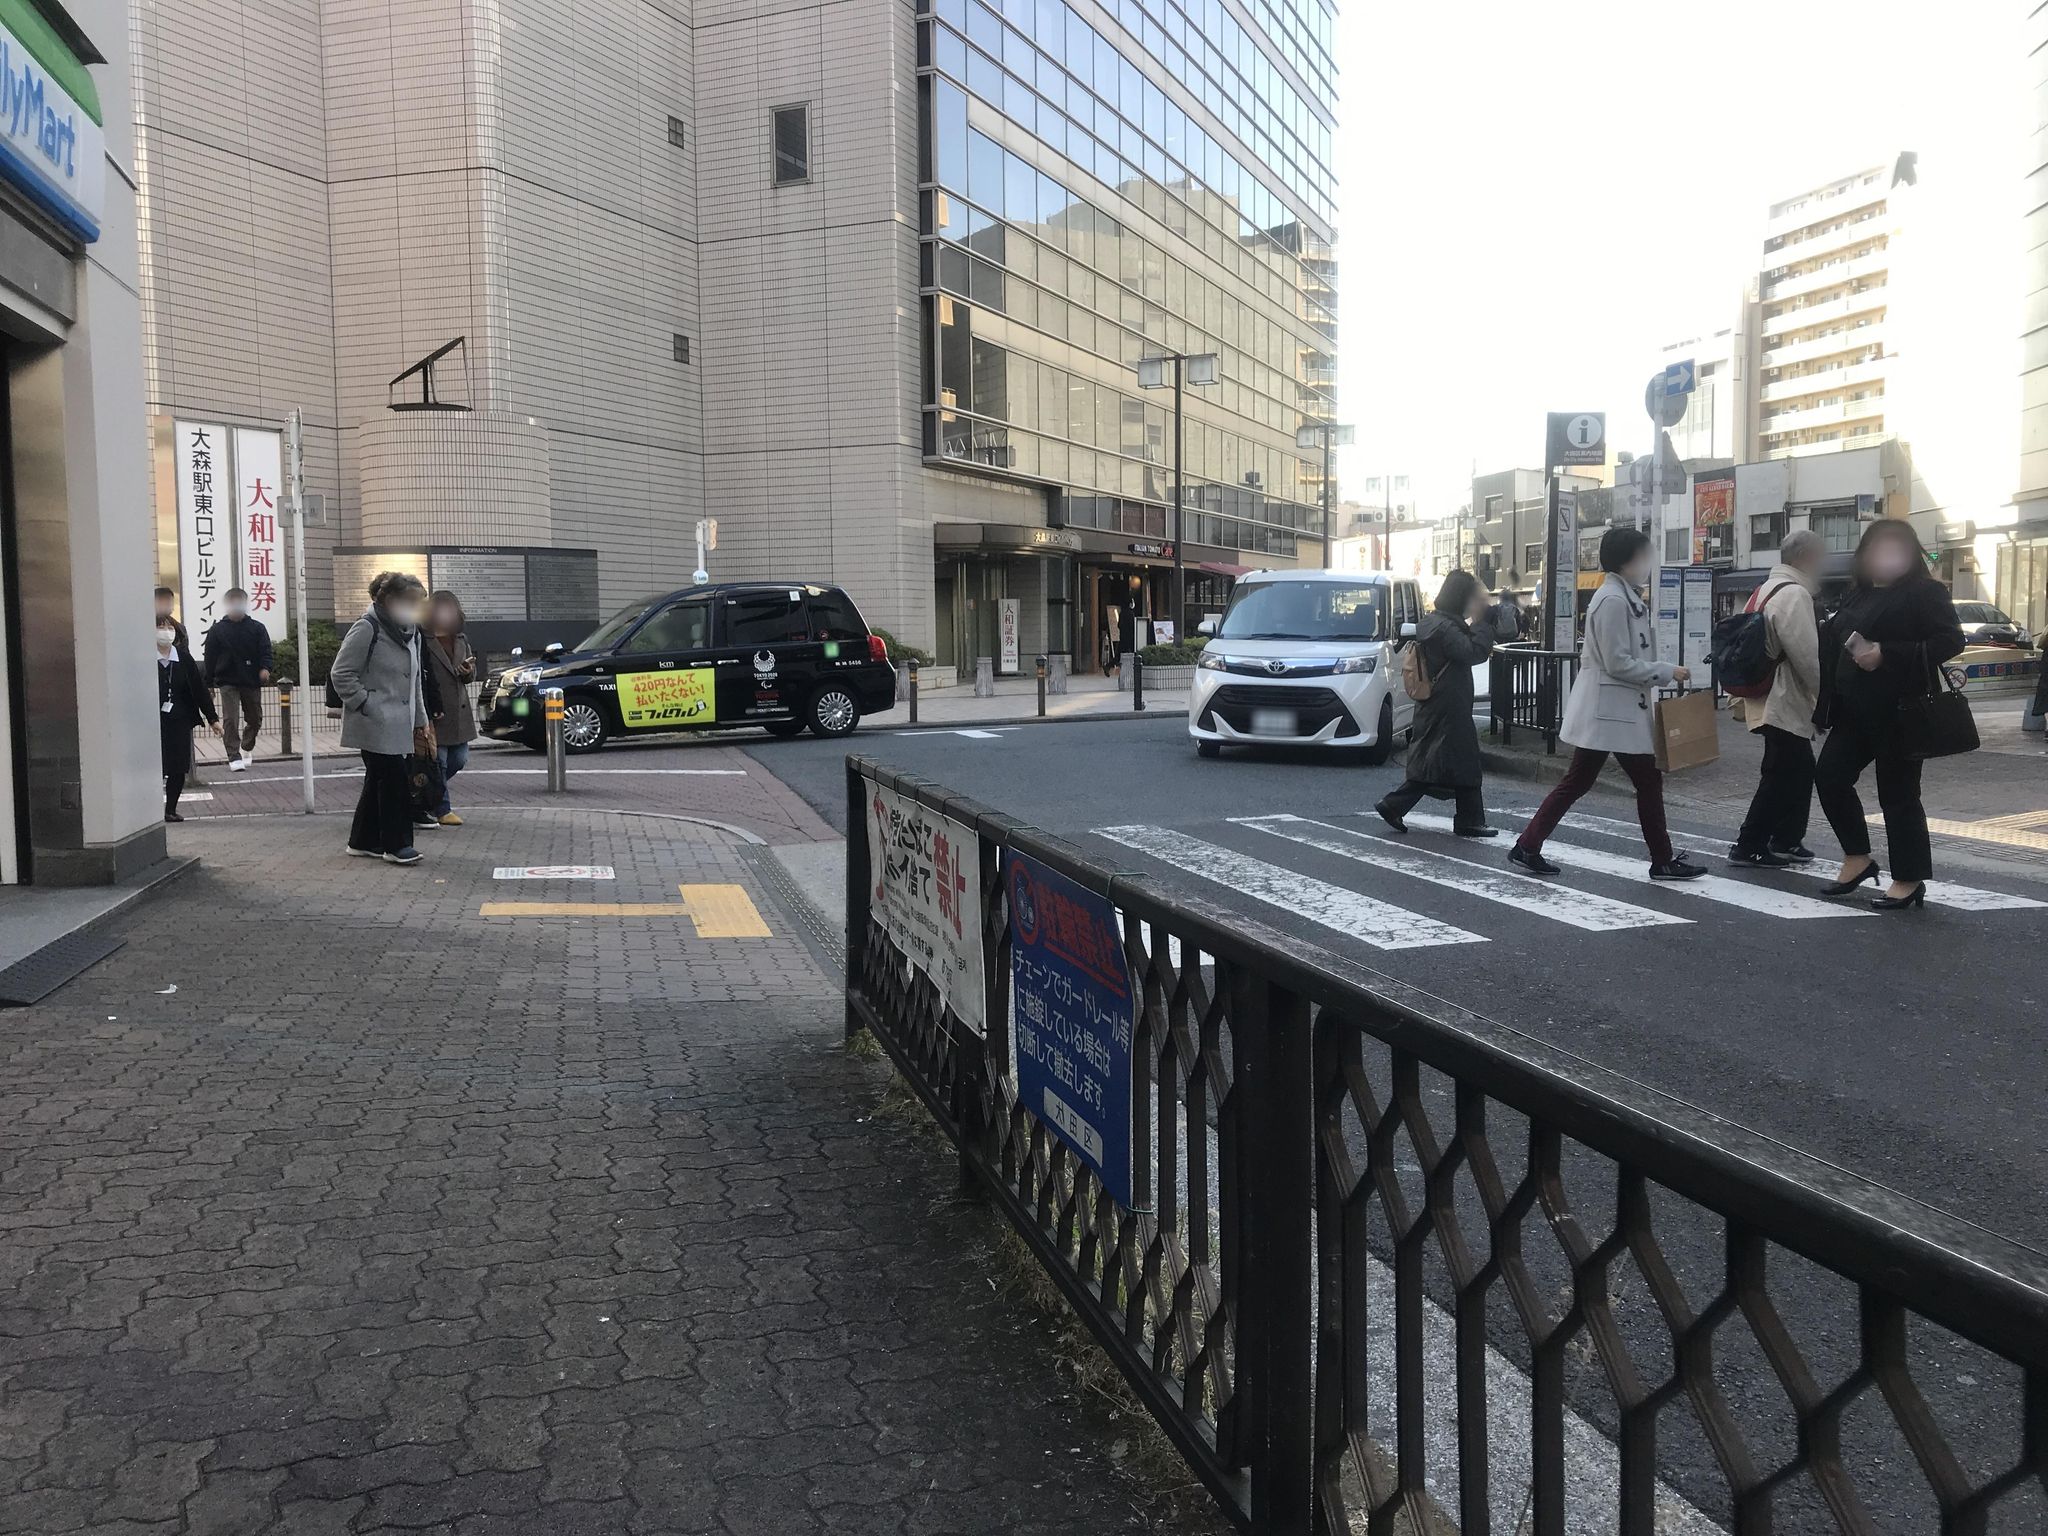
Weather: clear
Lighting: day
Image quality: good
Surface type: walking surface
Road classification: steps, footway, path
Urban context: urban centre
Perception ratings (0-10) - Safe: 2.28, Lively: 8.59, Beautiful: 4.93, Boring: 1.01, Depressing: 5.39, Wealthy: 8.08